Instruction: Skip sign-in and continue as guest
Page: checkout
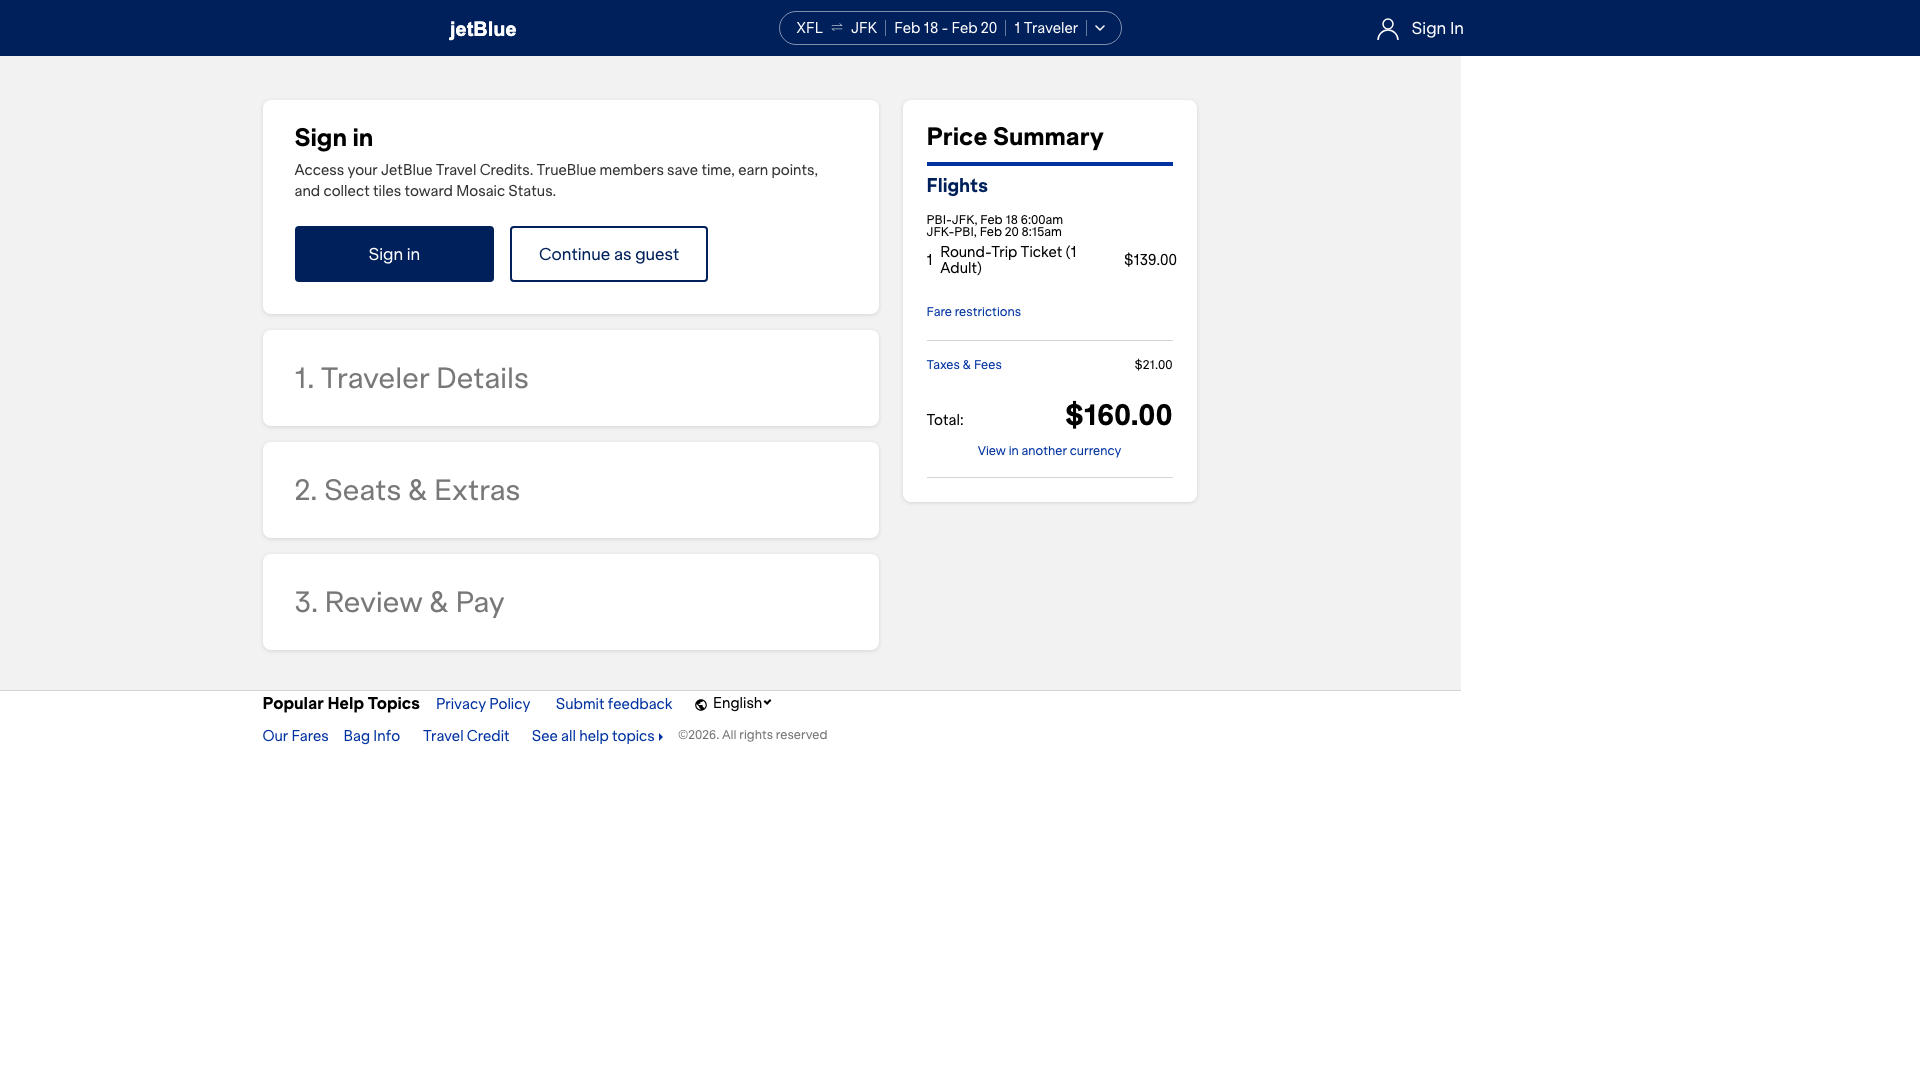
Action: click